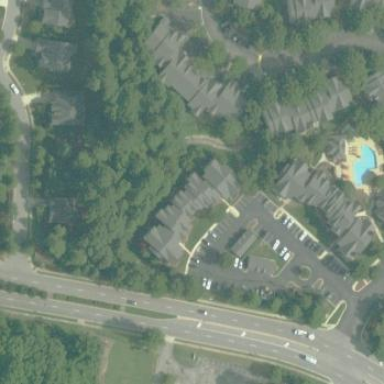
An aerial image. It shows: Residential building.